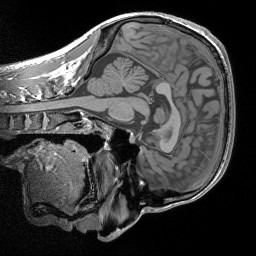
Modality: T1w
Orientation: sagittal
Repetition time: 2 s
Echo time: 0.00252 s